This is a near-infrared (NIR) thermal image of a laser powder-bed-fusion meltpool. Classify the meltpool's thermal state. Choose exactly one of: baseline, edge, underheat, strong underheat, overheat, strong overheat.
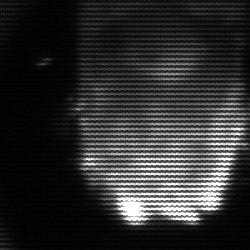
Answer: baseline